Question: I have a dependent variable to classify by a decision tree. It's composed by three categories of frequences: 738 (19%), 426 (15%) and 1800 (66%). As you imagine the predicted category is always the third one, but the purpose of the tree is descriptive so it does not actually matter.
The thing is, when plotting a tree by the 'ctree()' function (package 'partykit') the terminal nodes display histograms showing the probability of occurrence of the three classes. I need to modify this output: I would like to obtain the proportions of occurrence of each class within the terminal node with respect to the class' absolute frequency.
For example, which percentage of the 738 participants in class1 belongs to a certain terminal node? Each terminal node would display this values for all the three classes that compose the dependent variable.
Bellow a plot of the tree, which by default reports the prevalence of each class within the terminal nodes.
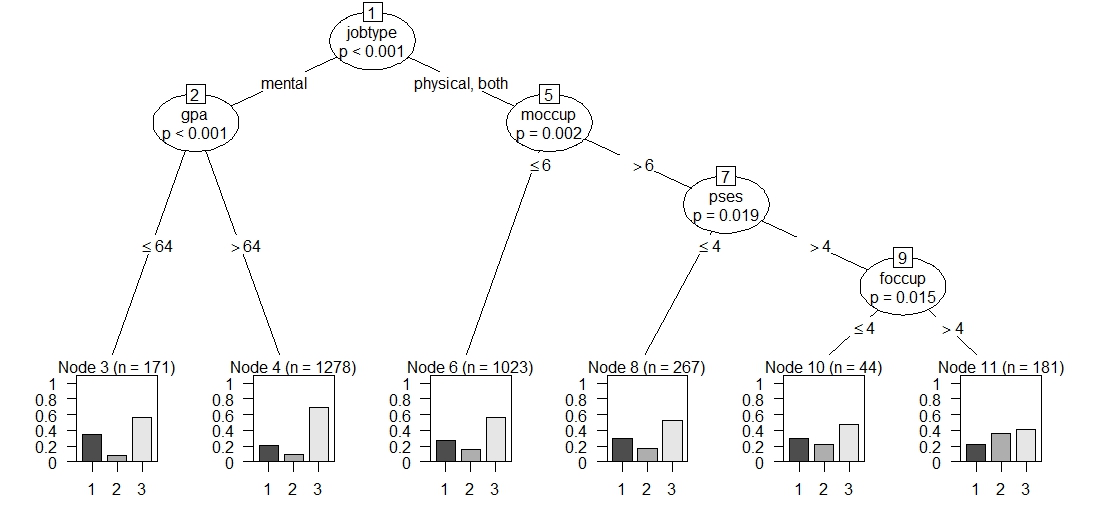
Answer: You can always define your own panel function to draw what goes into each terminal panel window. If you know a little bit about 'grid' graphics and you look at how the current terminal panel functions are defined you will see how this works.
One panel function that ought to do what you want is 'node_terminal()' in the 'partykit' package (the much improved re-implementation of the old 'party' package). However, because 'ctree()' does not store its predictions in each terminal node, the 'node_terminal()' function cannot do this out of the box at the moment. I'll try to improve the implementation in future versions so that this can be facilitated. Below is a somewhat involved example that should do what you want, I hope.
First, we fit a classification tree using the 'iris' data (for a simple reproducible example):
'''
library("partykit")
(ct <- ctree(Species ~ ., data = iris))
## Model formula:
## Species ~ Sepal.Length + Sepal.Width + Petal.Length + Petal.Width
##
## Fitted party:
## [1] root
## | [2] Petal.Length <= 1.9: setosa (n = 50, err = 0.0%)
## | [3] Petal.Length > 1.9
## | | [4] Petal.Width <= 1.7
## | | | [5] Petal.Length <= 4.8: versicolor (n = 46, err = 2.2%)
## | | | [6] Petal.Length > 4.8: versicolor (n = 8, err = 50.0%)
## | | [7] Petal.Width > 1.7: virginica (n = 46, err = 2.2%)
##
## Number of inner nodes: 3
## Number of terminal nodes: 4
'''
Then we compute a table of predicted probabilities for each terminal node:
'''
(pred <- aggregate(predict(ct, type = "prob"),
list(predict(ct, type = "node")), FUN = mean))
## Group.1 setosa versicolor virginica
## 1 2 1 0.<PHONE> 0.<PHONE>
## 2 5 0 0.97826087 0.<PHONE>
## 3 6 0 0.50000000 0.50000000
## 4 7 0 0.<PHONE> 0.97826087
'''
Then comes the not so obvious part: We want to include these predicted probabilities in the terminal nodes of the tree itself. For this, we coerce the recursive node structure to a flat list, insert the predictions (suitably formatted), and convert the list back to the node structure:
'''
ct_node <- as.list(ct$node)
for(i in 1:nrow(pred)) {
ct_node[[pred[i,1]]]$info$prediction <- paste(
format(names(pred)[-1]),
format(round(pred[i, -1], digits = 3), nsmall = 3)
)
}
ct$node <- as.partynode(ct_node)
'''
Then, we can easily draw a picture of the tree with the 'node_terminal' panel function and inserting our pre-formatted predictions:
'''
plot(ct, terminal_panel = node_terminal, tp_args = list(
FUN = function(node) c("Predictions", node$prediction)))
'''

EDIT: The coercing back and forth between a 'list' and a 'party' is actually already implemented in the package...I just forgot about it ;-) If you do
'''
st <- as.simpleparty(ct)
'''
then the resulting 'party' has in each node more detailed information about the predictions etc. For example, the '$distribution' then contains the absolute frequencies for each response level. This can easily be formatted as before
'''
pred <- function(i) {
tab <- i$distribution
tab <- round(prop.table(tab), 3)
tab <- paste0(names(tab), ":", format(tab, nsmall = 3))
c("Predictions", tab)
}
'''
And this can be passed to 'node_terminal' to essentially create the plot above. You might want to change 'drop = FALSE' to 'drop = TRUE' if you want all terminal nodes to be displayed in the bottom row.
'''
plot(st, terminal_panel = node_terminal, tp_args = list(FUN = pred))
'''